Question: It can be a basic question, but I'm in a starting stage of html,CSS and js.
When I click on the downvote I get a popup saying "vote down requires 125 reputation" which is awesome. I want this to be included in my site. I'm not expecting a complete solution for this. Just tell me the idea behind the popup appearing and disappearing after a while. Thank you

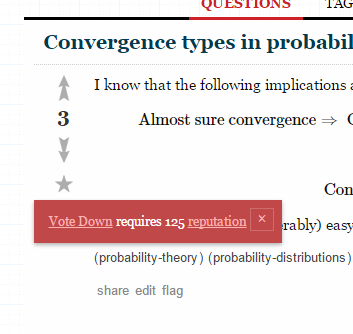
Answer: You'll need to create a HTML element that will display the popup message, so for example :
'''
<div id="popUp" style="display: none;"> Popup Message </div>
'''
You'll then need to attach an 'onclick' or jQuery 'click' event to some action or DOM element on your page. So if you want the user to see the popup after clicking a particular element on the page, i.e. a button. Then assign the 'click' event to that particular element.
So the JS function might look like this :
'''
// where #element is the HTML element you want to assign the click event to
$( "#element" ).click(function() {
$( "#popUp" ).show();
setTimeout(function() {
$( "#popUp" ).hide();
}, 2000);
});
'''
So a few things are happening here when the 'click' event fires: the interval is set for however many milliseconds needed, the element is shown by changing the CSS of the element to 'display: block' within the 'show();' function, then the interval is cleared using 'clearInterval' and the element is hidden.
I hope this gives you a reasonable idea of the concept.